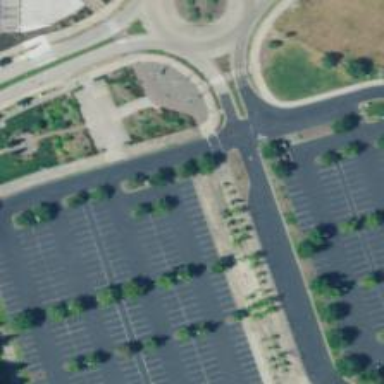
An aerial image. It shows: Park and ride parking facility with surface parking.